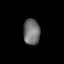
Tissue: lung
Cell type: Fibroblasts
Senescence score: 0.6406
Nuclear area (px): 422
Mean DAPI intensity: 113.386